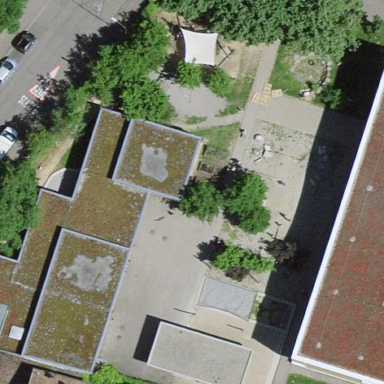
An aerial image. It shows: School.